Interaction volume radius: 10 \u00c5
Interaction volume height: 20 \u00c5
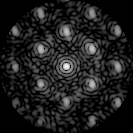
Disorder parameter: 0.3801